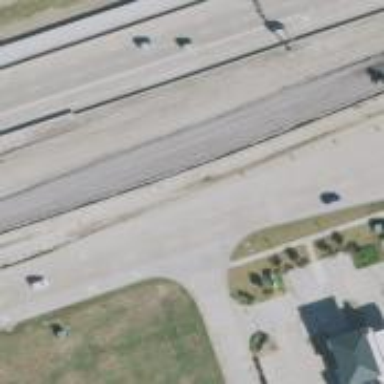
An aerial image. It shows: Secondary road with frontage road alongside.